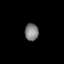
Tissue: lung
Cell type: Epithelial cells
Senescence score: 0.1887
Nuclear area (px): 226
Mean DAPI intensity: 129.836